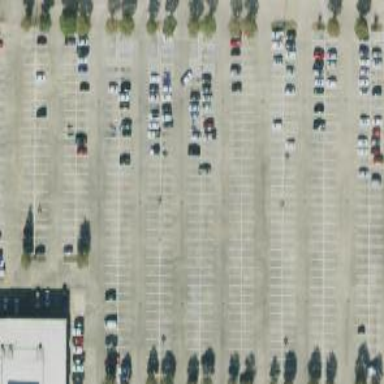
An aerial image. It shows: Parking space is available.